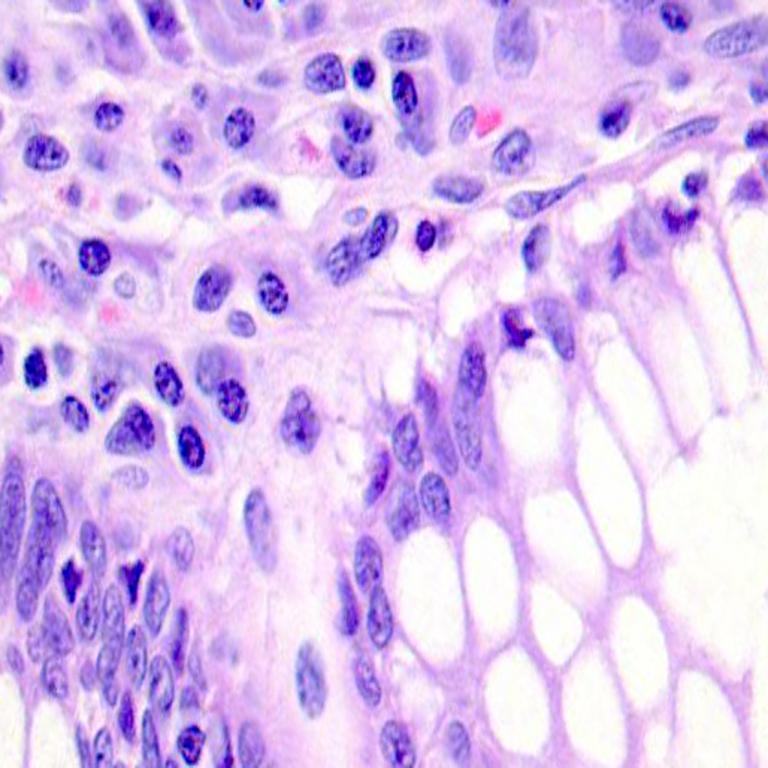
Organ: colon
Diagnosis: benign